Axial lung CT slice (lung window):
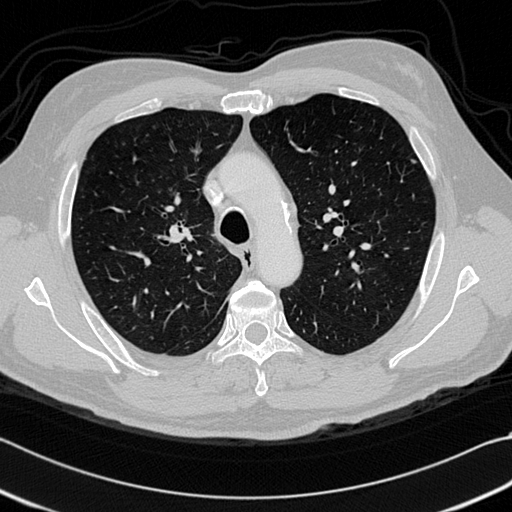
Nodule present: no